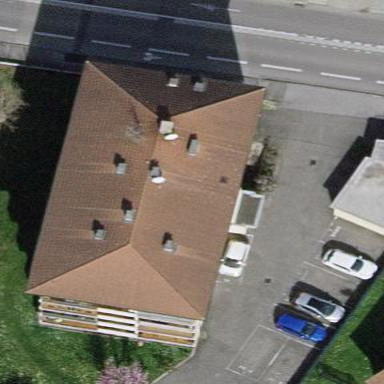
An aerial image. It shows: Apartments building with hipped roof oriented along.